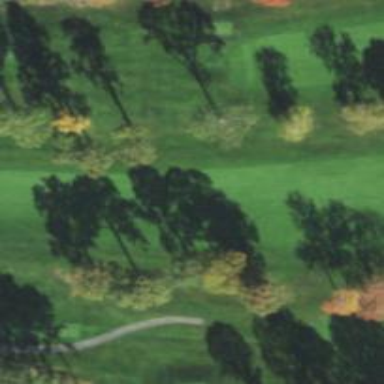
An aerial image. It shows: View of golf hole.